Question: I am trying to write <URL>. In a 'UICollectionViewLayout' class I have a function 'setup' function
'''
func setup() {
var percentage = 0.0
for i in 0...RotationCount - 1 {
var newPercentage = 0.0
do {
newPercentage = Double((arc4random() % 220) - 110) * 0.0001
println(newPercentage)
} while (fabs(percentage - newPercentage) < 0.006)
percentage = newPercentage
var angle = 2 * M_PI * (1 + percentage)
var transform = CATransform3DMakeRotation(CGFloat(angle), 0, 0, 1)
rotations.append(transform)
}
}
'''
Here is how the 'setup' function is described in the tutorial
> First we create a temporary mutable array that we add objects to. Then
we run through our loop, creating a rotation each time. We create a
random percentage between -1.1% and 1.1% and then use that to create a
tweaked CATransform3D. I geeked out a bit and added some logic to
ensure that the percentage of rotation we randomly generate is a least
0.6% different than the one generated beforehand. This ensures that photos in a stack don't have the misfortune of all being rotated the
same way. Once we have our transform, we add it to the temporary array
by wrapping it in an NSValue and then rinse and repeat. After all 32
rotations are added we set our private array property. Now we just
need to put it to use.
When I run the app, I get a run time error in the 'while (fabs(percentage - newPercentage) < 0.006)' line.

the 'setup' function is called in 'prepareLayout()'
'''
override func prepareLayout() {
super.prepareLayout()
setup()
...
}
'''
Without the 'do..while' loop, the app runs fine. So I am wondering, why?
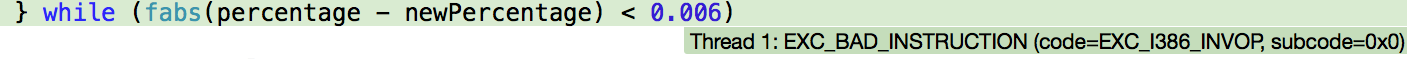
Answer: Turns out I had to be more type safe
'''
newPercentage = Double(Int((arc4random() % 220)) - 110) * 0.0001
'''